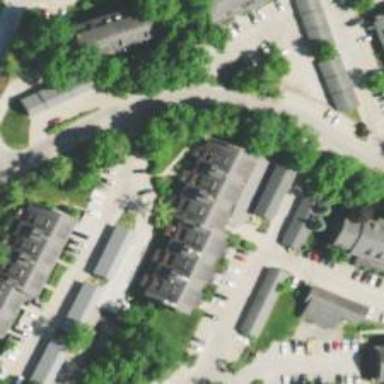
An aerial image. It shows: Neighborhood.